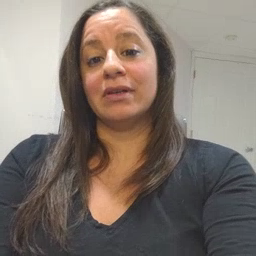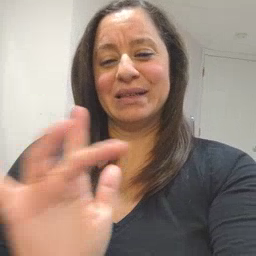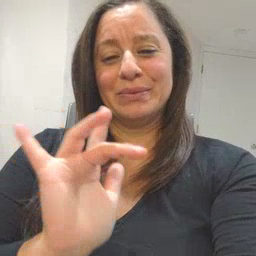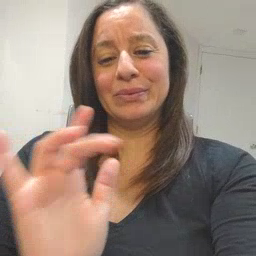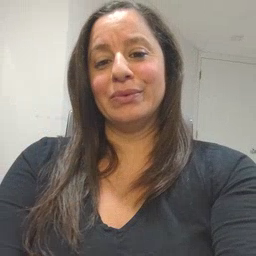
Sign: yucky